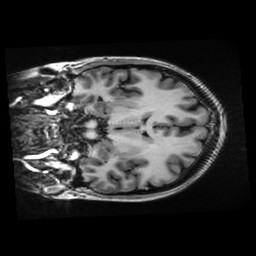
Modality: T1w
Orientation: coronal
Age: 31
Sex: female
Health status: healthy
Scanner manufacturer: ge
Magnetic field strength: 3 T
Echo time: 0.0052 s